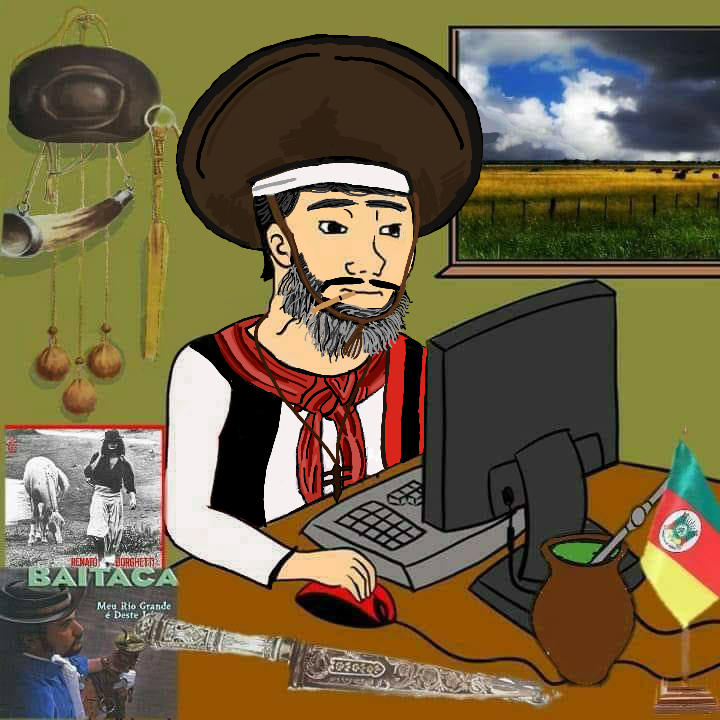
Label: 5_Wojak_with_Background